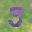
Label: 3